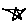
Label: star